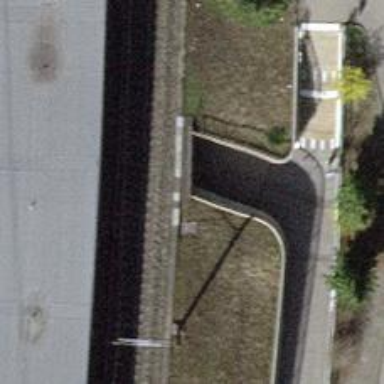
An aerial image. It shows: Retaining wall made of concrete.